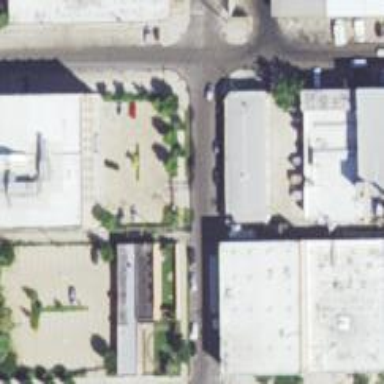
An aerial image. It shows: Alley classified as service road.